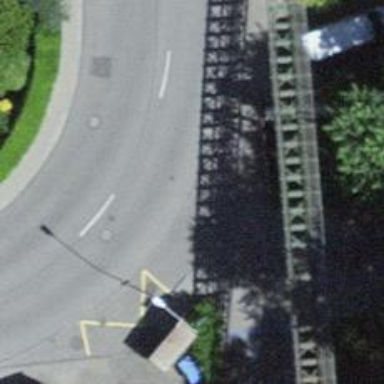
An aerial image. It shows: Bus stop with shelter. It is platform for public transport.